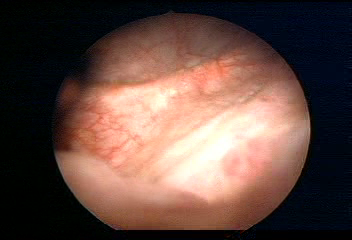
Modality: WLC
Class: Normal mucosa
Bladder cancer association: No